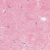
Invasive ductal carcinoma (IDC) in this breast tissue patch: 0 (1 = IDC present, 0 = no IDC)